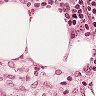
Metastatic tissue present: no